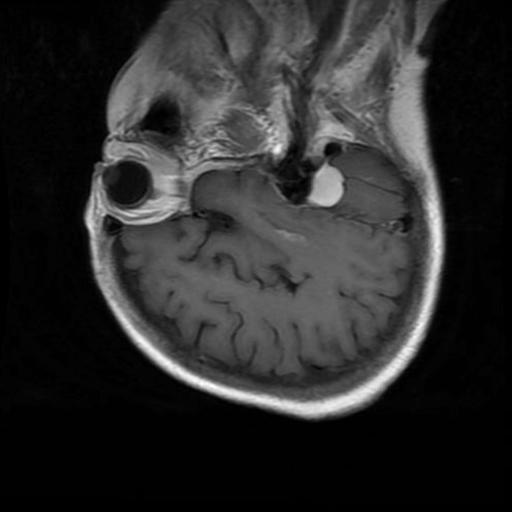
Label: meningioma